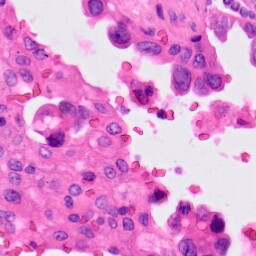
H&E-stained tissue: Lung